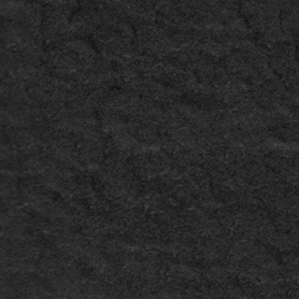
Label: frost